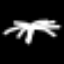
Label: palm tree